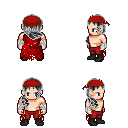
a pixel art fantasy rpg character, male body template, human, light skin, red tattered cape, red pants, gray right-swept hairstyle, red bandana, white cloth bandages, black shoes, four views (front, back, left, right), 2x2 character sprite sheet, small pixel art, hard edges, no anti-aliasing